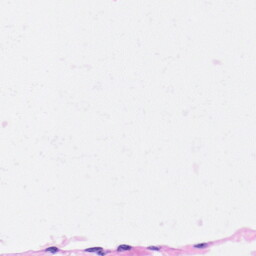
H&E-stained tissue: Heart